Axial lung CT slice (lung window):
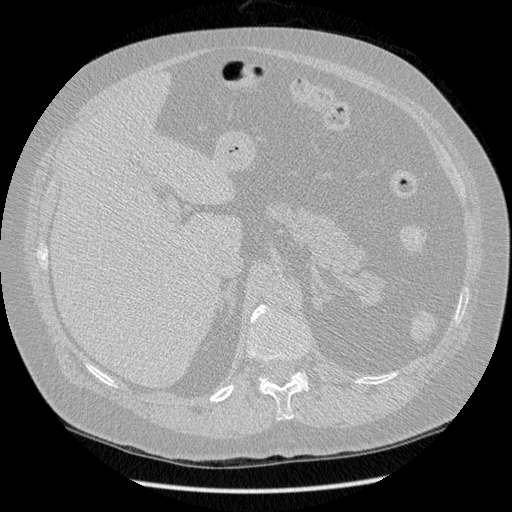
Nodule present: no